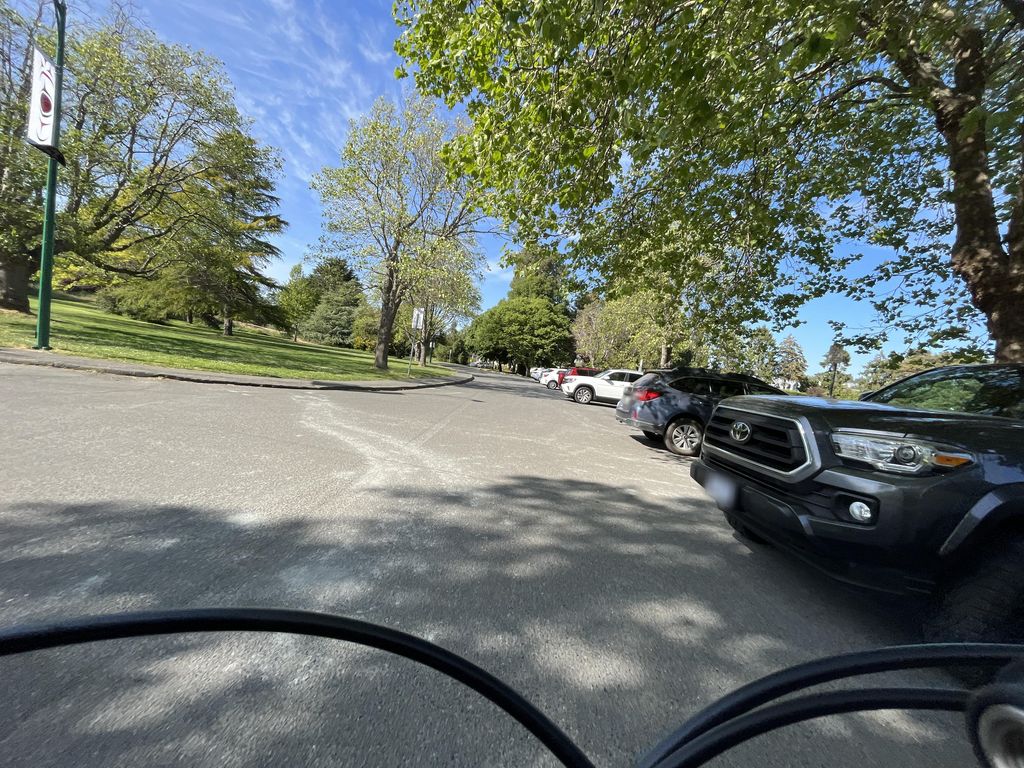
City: victoria